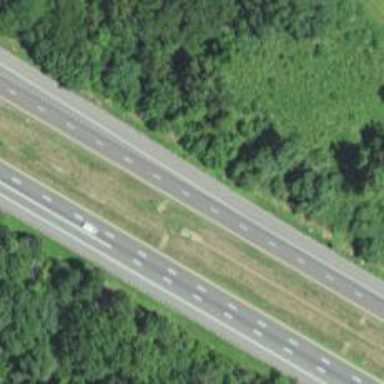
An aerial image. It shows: Motorway junction.